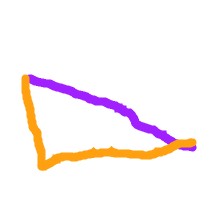
Shape: triangle